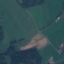
Label: Pasture